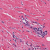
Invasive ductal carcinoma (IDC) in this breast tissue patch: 0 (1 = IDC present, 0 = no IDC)